Question: For example, testing the code:
'''
<HTML>
<BODY>
<?php
$connect = mysql_connect("localhost", "root", "password") or
die ("Hey loser, check your server connection.");
mysql_select_db("school");
$quey1="select * from student";
$result=mysql_query($quey1) or die(mysql_error());
?>
<table border=1 style="background-color:#F0F8FF;" >
<caption><EM>Student Record</EM></caption>
<tr>
<th>Student ID</th>
<th>Student Name</th>
<th>Class</th>
</tr>
<?php
while($row=mysql_fetch_array($result)){
echo "</td><td>";
echo $row['stud_id'];
echo "</td><td>";
echo $row['stud_name'];
echo "</td><td>";
echo $row['stud_class'];
echo "</td></tr>";
}
echo "</table>";
?>
</BODY>
</HTML>
'''
Gives me:

I've also experienced the error in that using doesn't work, while hello world";?> in an html page will display 'hello world";?>' on the page.
Not sure quite what is wrong...Anyone have a clue?
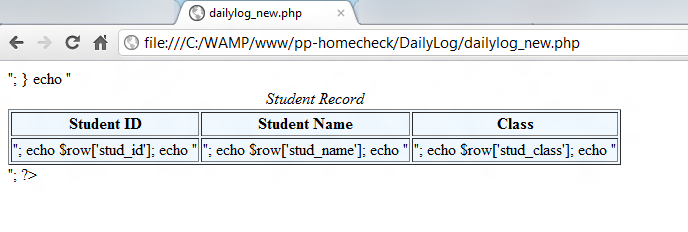
Answer: You need to access the file through the web server, not directly on your disk.
Try:
<URL>